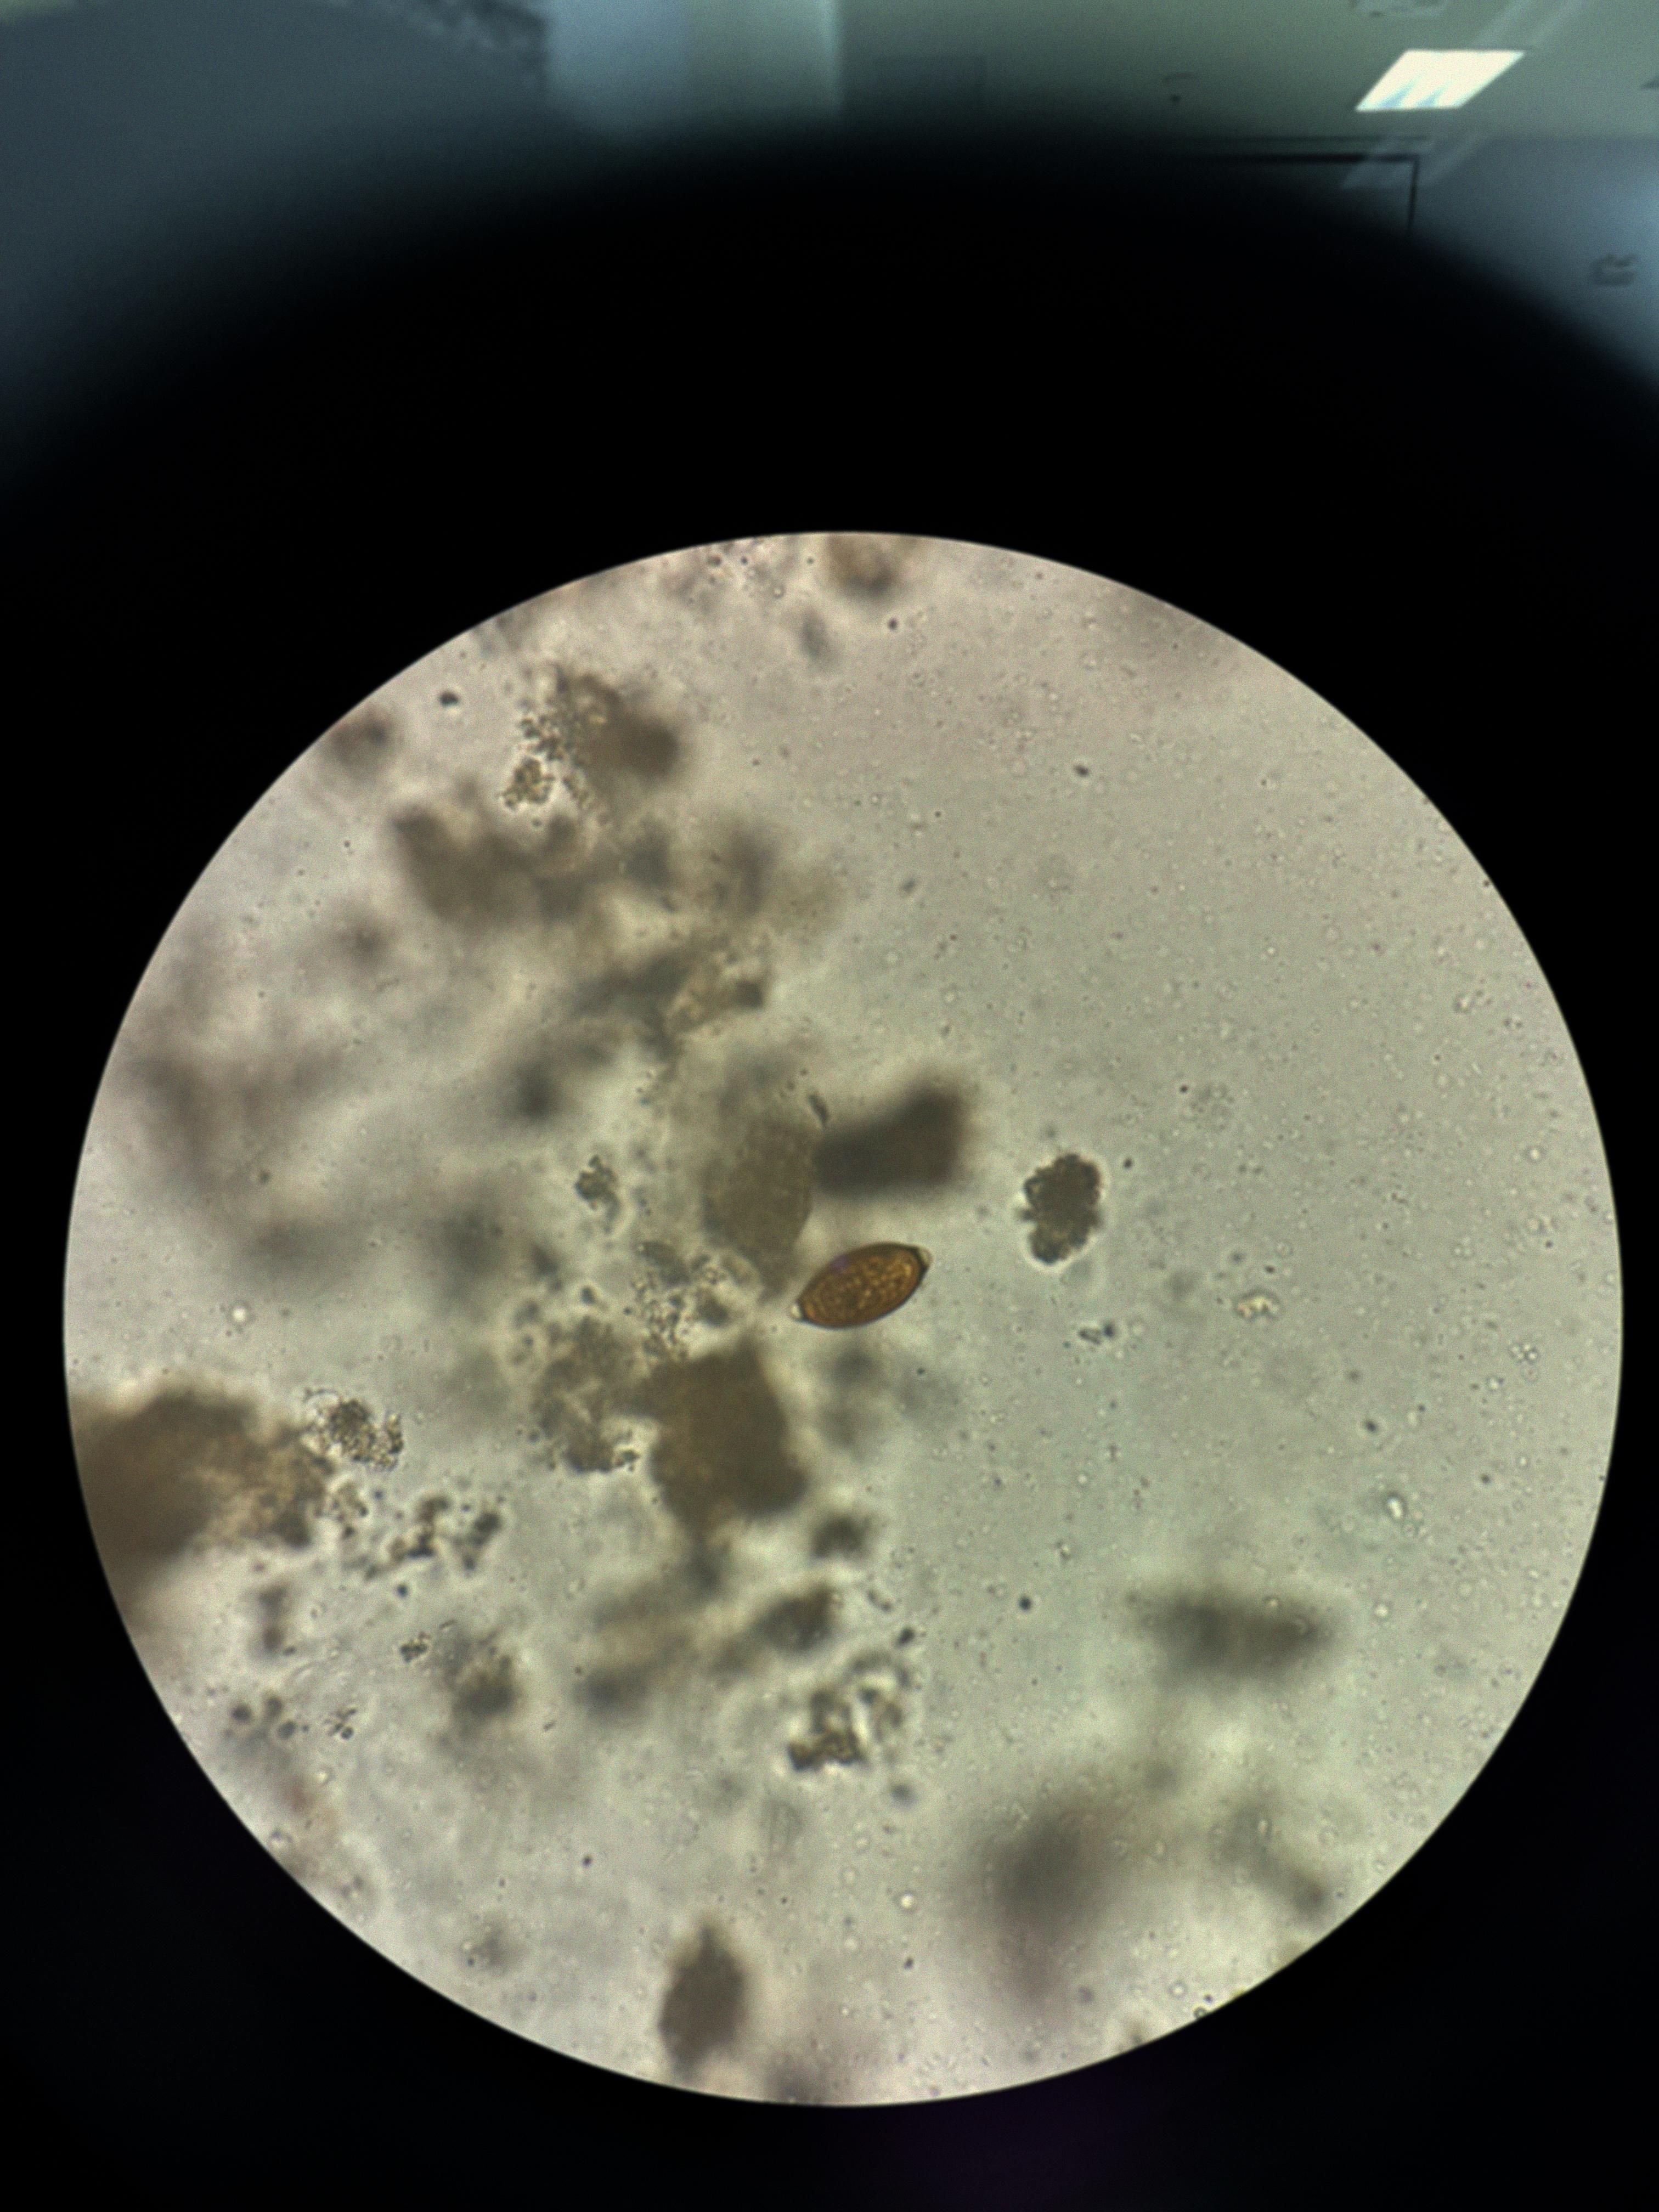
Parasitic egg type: Trichuris trichiura